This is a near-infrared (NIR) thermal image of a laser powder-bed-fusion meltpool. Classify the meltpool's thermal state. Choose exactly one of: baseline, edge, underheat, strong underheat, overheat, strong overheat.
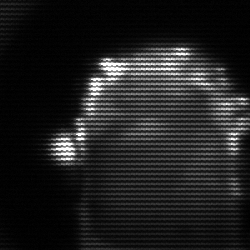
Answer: baseline